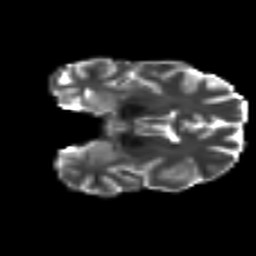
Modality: T2w
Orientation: coronal
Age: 33
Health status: ill
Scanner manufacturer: philips
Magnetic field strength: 3 T
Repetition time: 9 s
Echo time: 0.127 s